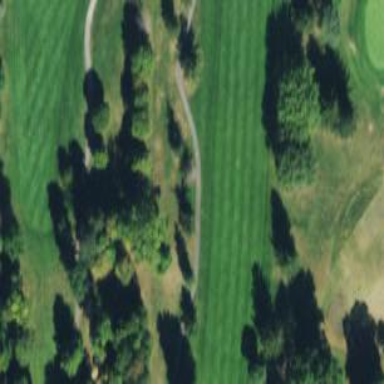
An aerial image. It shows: Golf hole.